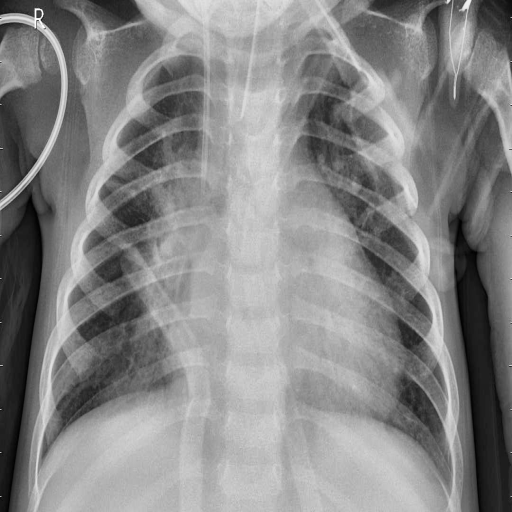
Finding: PNEUMONIA